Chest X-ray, PA view. Patient: 65 years old, sex F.
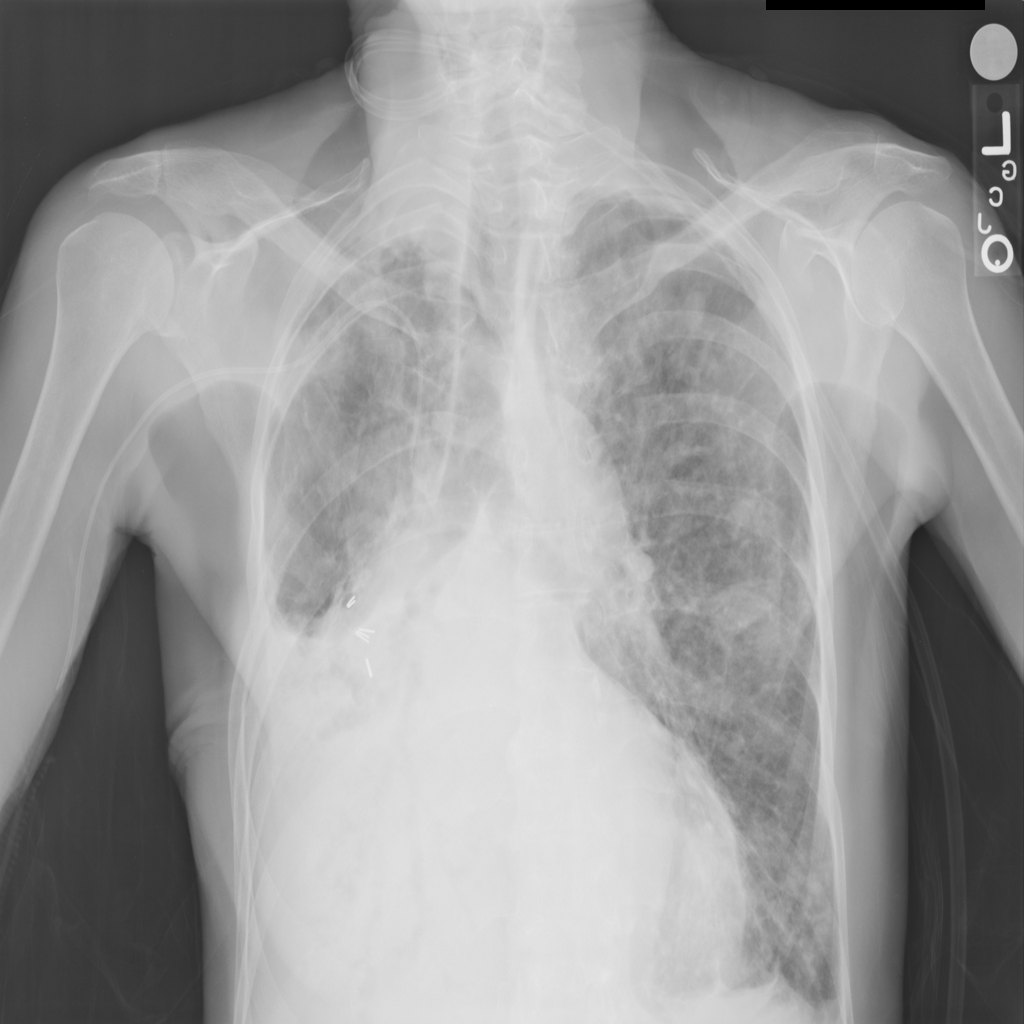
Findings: Consolidation, Effusion, Infiltration, Nodule